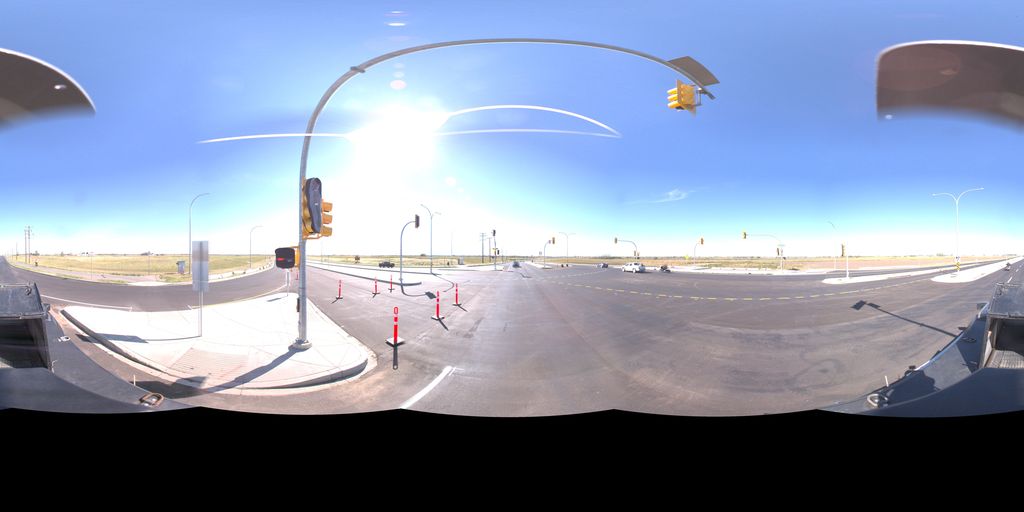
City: saskatoon